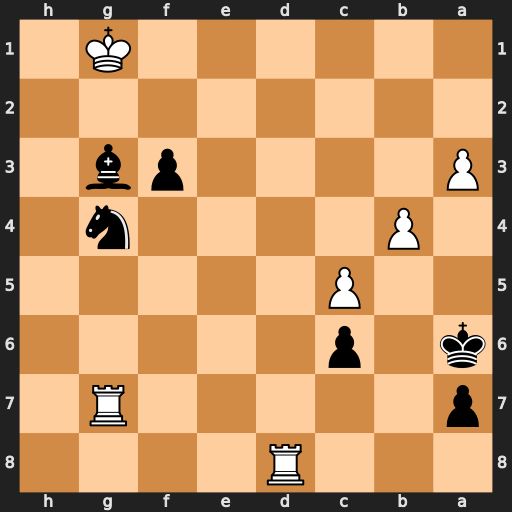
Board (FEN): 3R4/p5R1/k1p5/2P5/1P4n1/P4pb1/8/6K1
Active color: b
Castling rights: -
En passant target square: -
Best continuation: f2+ Kg2 Ne3+ Kxg3 f1=Q